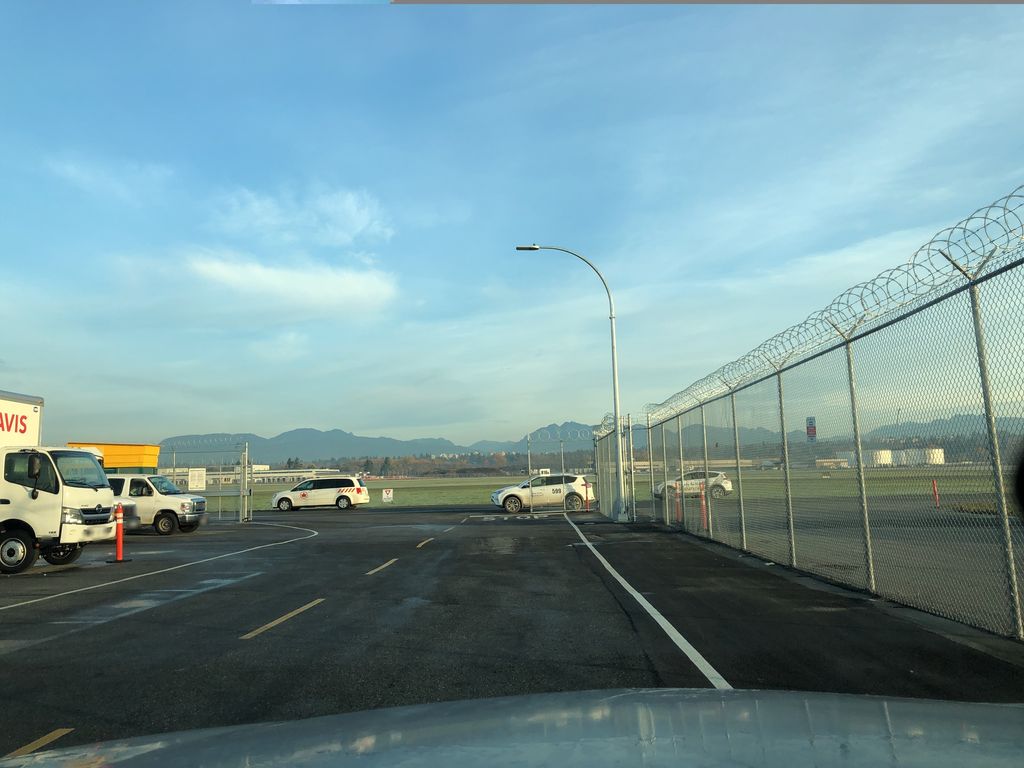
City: vancouver